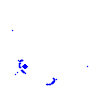
Particle: pion